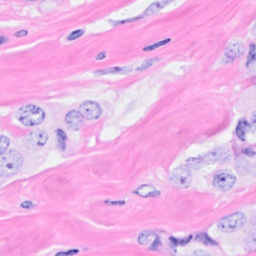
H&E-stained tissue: Breast